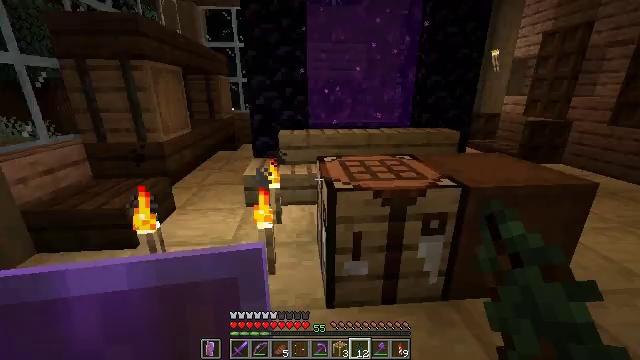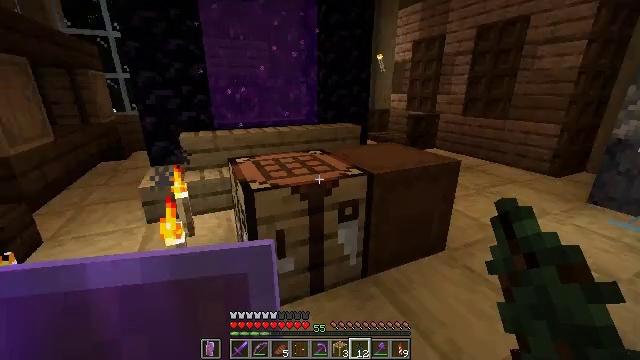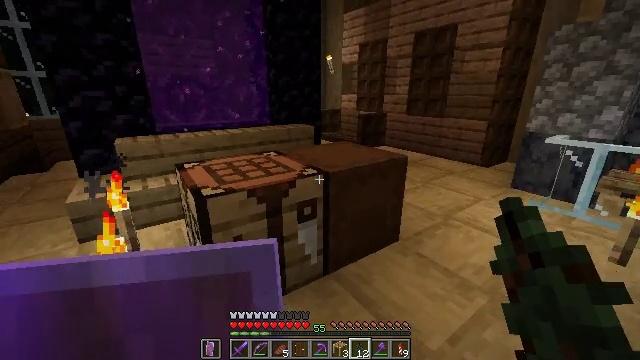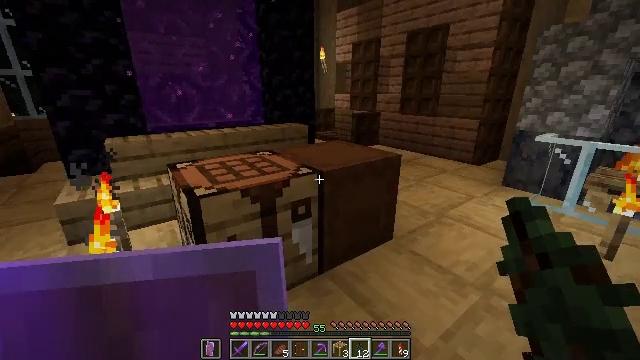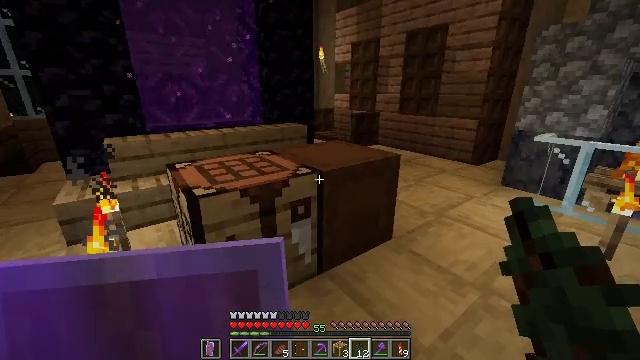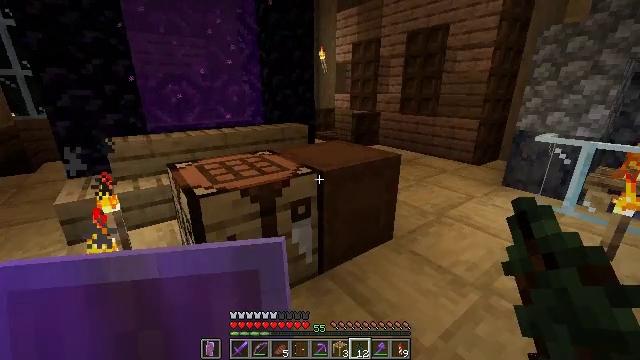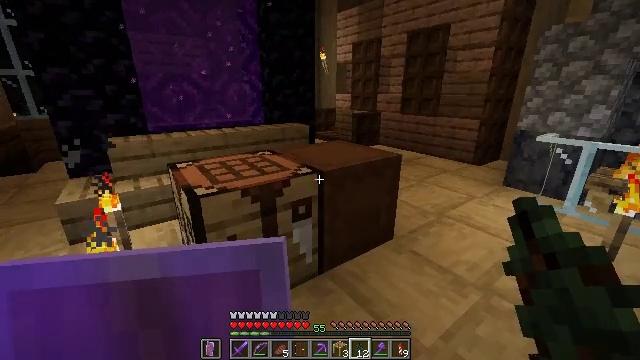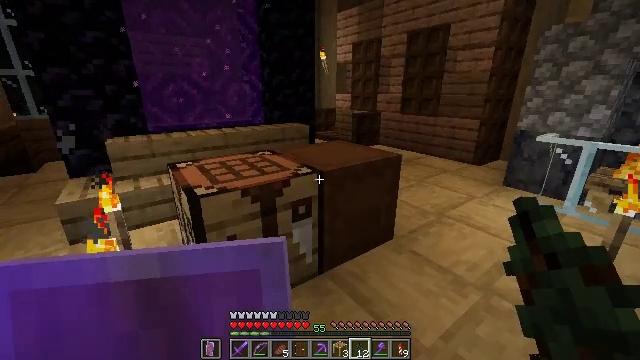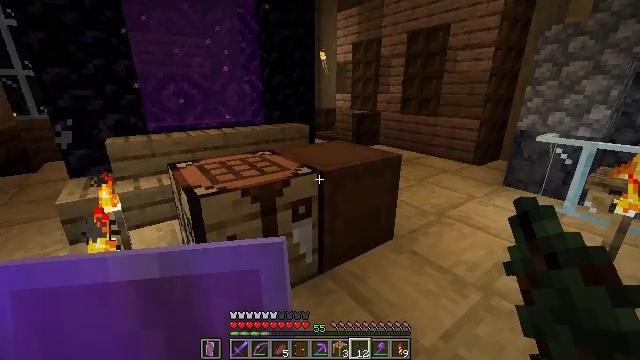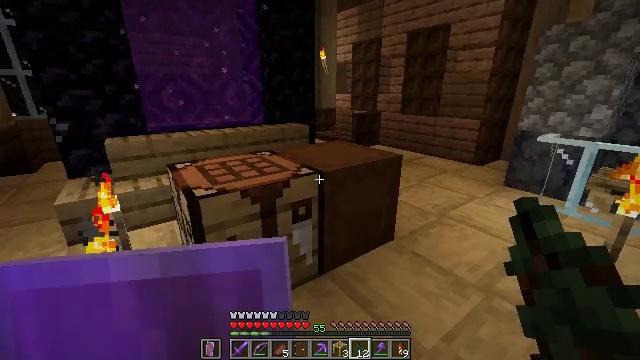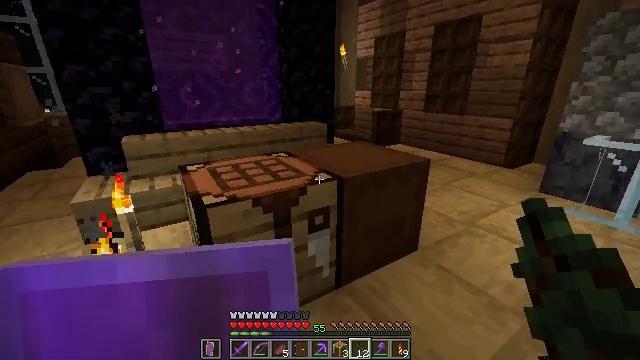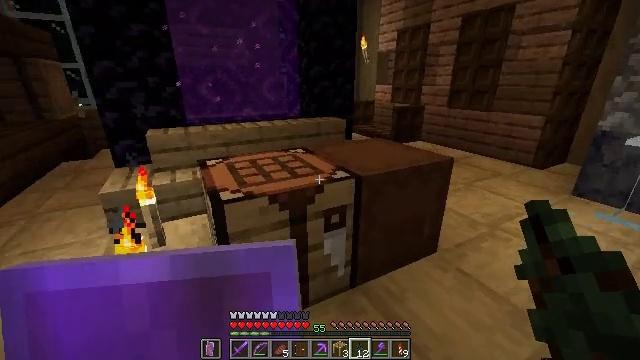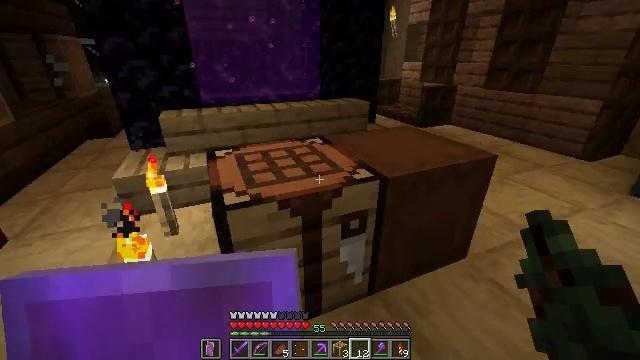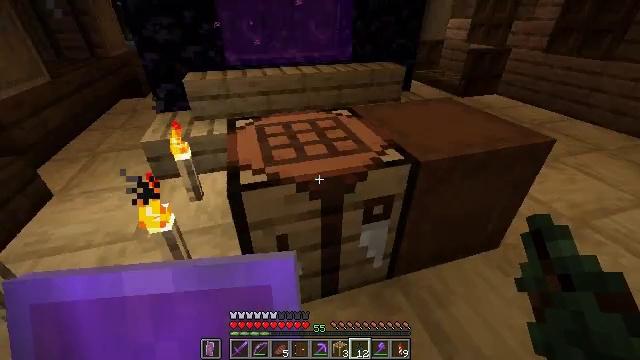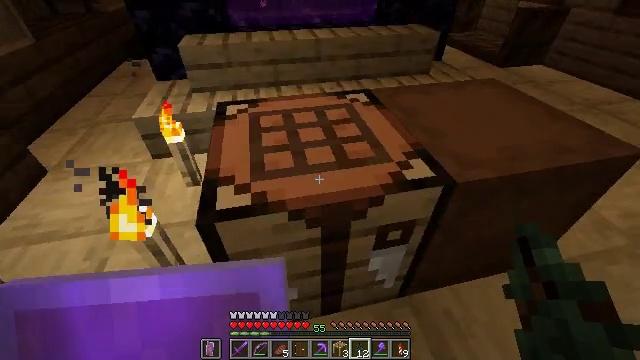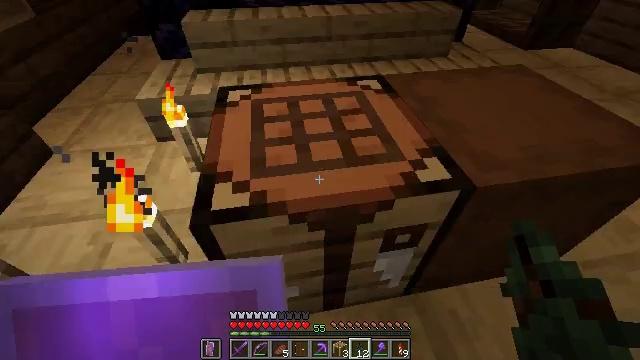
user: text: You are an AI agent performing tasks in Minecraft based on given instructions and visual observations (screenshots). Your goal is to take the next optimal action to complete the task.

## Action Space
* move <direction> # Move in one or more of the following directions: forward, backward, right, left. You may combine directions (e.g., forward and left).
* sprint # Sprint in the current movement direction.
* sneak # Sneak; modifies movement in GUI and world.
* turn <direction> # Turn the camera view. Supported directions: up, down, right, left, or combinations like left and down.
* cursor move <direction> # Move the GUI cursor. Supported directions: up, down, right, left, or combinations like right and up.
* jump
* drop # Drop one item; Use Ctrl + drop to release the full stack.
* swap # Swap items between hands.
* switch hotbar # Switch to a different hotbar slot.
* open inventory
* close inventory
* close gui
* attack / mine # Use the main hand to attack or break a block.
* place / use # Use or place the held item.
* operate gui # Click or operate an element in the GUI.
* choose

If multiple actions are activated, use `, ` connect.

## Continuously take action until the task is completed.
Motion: motion action
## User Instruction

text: Attack the brown shulker box to remove it.
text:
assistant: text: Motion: turn right
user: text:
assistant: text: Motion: turn right
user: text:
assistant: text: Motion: turn right
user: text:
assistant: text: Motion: no_op
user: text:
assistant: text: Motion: no_op
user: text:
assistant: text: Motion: no_op
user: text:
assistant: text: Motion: no_op
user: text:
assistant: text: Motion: no_op
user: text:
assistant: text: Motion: move forward
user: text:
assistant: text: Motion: move forward, turn left
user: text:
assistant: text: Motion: move forward, turn left and down
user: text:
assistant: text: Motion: move forward, turn left and down
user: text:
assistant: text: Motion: move forward, turn left and down
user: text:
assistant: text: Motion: move forward, turn left and down
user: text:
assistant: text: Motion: move forward, turn left and down
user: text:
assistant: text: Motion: move forward, turn down
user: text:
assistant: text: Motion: move forward and move right
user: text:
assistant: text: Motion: move right, turn left and down
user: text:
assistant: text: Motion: move right, turn left and down
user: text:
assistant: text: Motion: move right, turn left and down
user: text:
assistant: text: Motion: turn left
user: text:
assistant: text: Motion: turn left
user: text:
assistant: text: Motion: no_op
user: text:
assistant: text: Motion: no_op
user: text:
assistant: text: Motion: no_op
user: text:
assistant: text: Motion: no_op
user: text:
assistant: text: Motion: no_op
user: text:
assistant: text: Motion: no_op
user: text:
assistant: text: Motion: no_op
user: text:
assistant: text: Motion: turn left